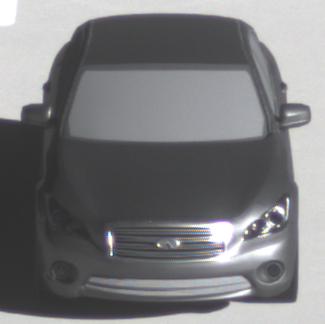
Make: Infiniti
Model: M 37
Detailed model: M (Y51)
Model produced from: 2010/10
Model produced until: 2013/11
Doors: 4
Color: gray
Road condition: dry road
Daytime: morning or afternoon
Contrast: high contrast